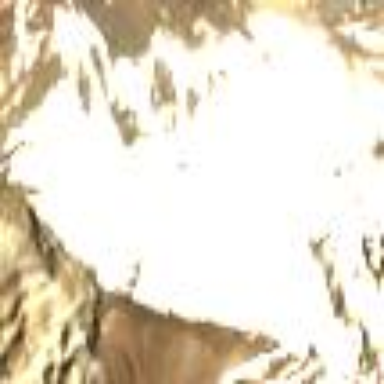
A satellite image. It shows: Stunning view of glacier.